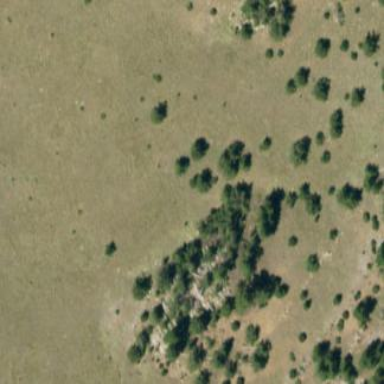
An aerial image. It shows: Woodland area filled with evergreen needle-leaved trees.